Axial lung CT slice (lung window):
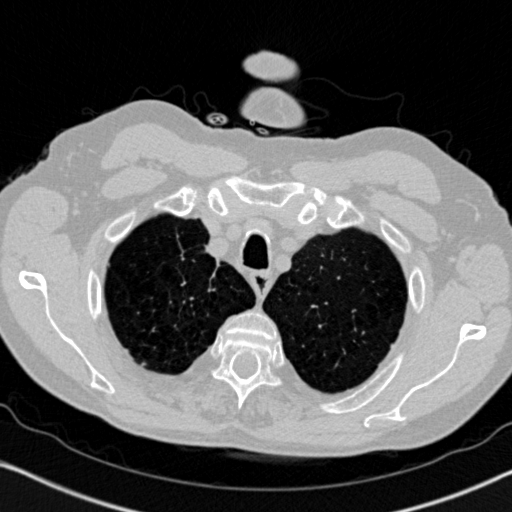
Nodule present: no